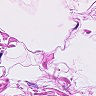
Metastatic tissue present: no